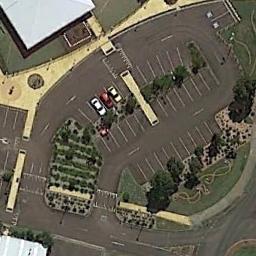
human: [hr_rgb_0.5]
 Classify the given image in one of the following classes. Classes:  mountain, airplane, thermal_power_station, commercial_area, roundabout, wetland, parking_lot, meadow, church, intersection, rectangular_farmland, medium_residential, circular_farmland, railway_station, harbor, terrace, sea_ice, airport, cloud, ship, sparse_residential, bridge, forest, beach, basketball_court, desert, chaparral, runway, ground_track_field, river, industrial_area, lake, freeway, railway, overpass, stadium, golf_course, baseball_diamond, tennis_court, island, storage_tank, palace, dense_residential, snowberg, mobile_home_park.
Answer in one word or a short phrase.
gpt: parking_lot